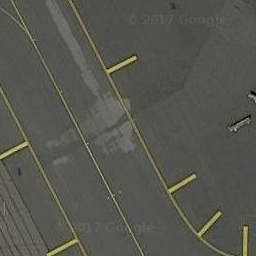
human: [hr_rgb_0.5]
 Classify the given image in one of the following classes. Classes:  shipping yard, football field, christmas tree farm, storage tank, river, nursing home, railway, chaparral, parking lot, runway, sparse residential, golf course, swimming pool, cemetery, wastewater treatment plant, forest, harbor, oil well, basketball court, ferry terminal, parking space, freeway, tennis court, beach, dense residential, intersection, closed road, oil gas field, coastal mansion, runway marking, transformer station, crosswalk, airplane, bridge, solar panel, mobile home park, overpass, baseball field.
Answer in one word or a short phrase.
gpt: runway marking